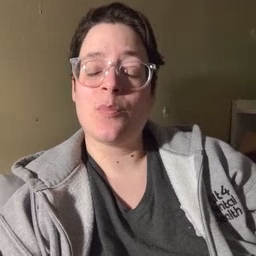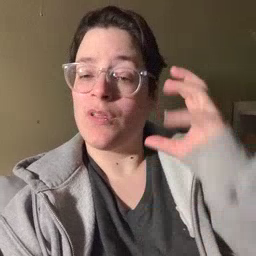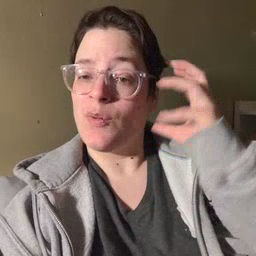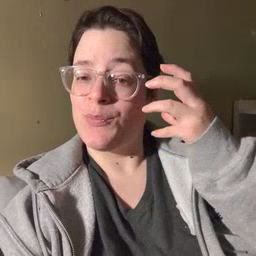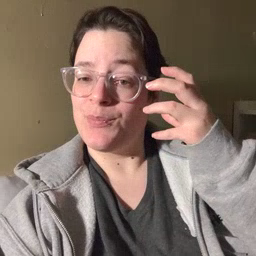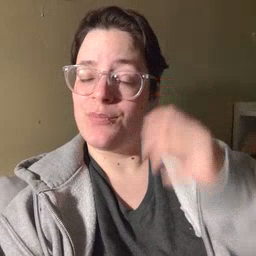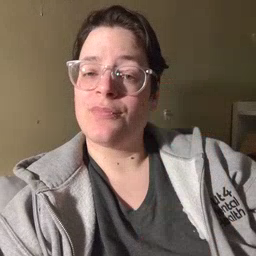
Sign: radio